Question: Im a beginner in cocos2d.
Im working on a line drawing app in which I draw lines of various colors. I've implemented it and the problem Im facing is color blending. On the line edges, in order to do anti aliasing, fade out color is applied on them.
When I draw another line over it, the lines look not that much good
i.e the overlay of the blending is visible as fading out color as in the image
.
I tried using '{GL_ONE, GL_ONE_MINUS_SRC_ALPHA}' and '{GL_SRC_ALPHA, GL_ONE_MINUS_SRC_ALPHA}' as the blend functions and also tried some others, but couldn't get the correct blending. I can't solve this for the last three days. Can some one help me to sort this out??
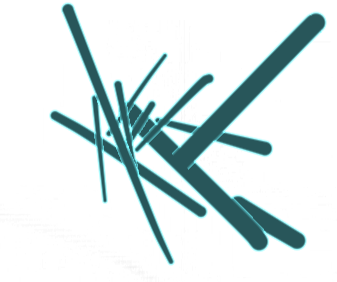
Answer: If your goal is that two lines that touch should appear to be a single solid object, with a faded edge around the common shape, I don't think any simple blending mode can achieve that effect.
One way to do it might be to draw all the lines to an external framebuffer using just a flat solid color (no edge fade), and then try to apply a blur or edge detection shader over that framebuffer, to put edges around the combined shape.
Might be difficult if you're a beginner, but it should give you some terms to start researching if you're interested.